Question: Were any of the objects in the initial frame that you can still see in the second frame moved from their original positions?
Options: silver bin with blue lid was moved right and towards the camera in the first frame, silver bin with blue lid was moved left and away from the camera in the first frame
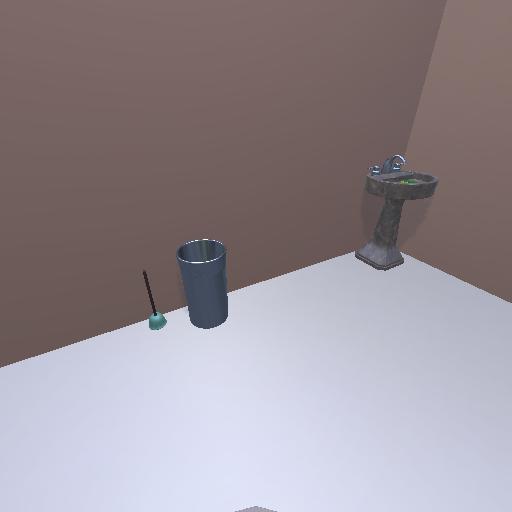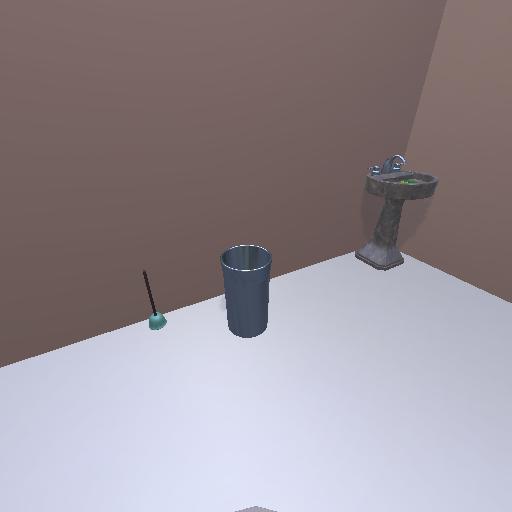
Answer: silver bin with blue lid was moved right and towards the camera in the first frame